Aerial crown-view tile of a tropical tree (Barro Colorado Island, Panama), acquired 20250915:
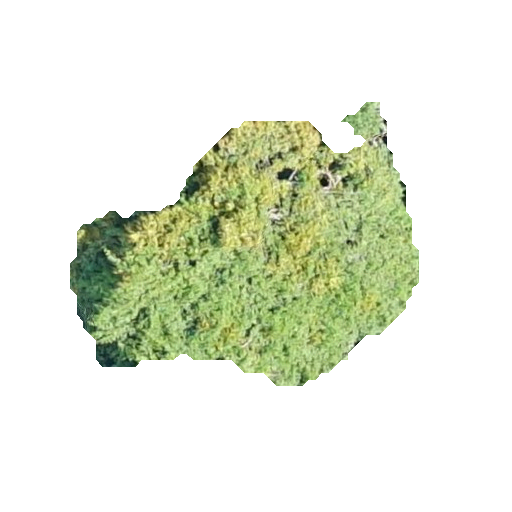
Species: Prioria copaifera
GBIF accepted scientific name: Prioria copaifera
Crown area: 93.996 m²